Interaction volume radius: 5 \u00c5
Interaction volume height: 30 \u00c5
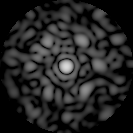
Disorder parameter: 0.6976